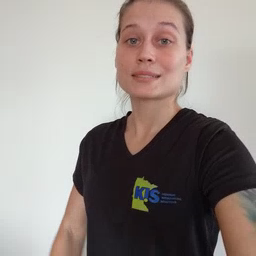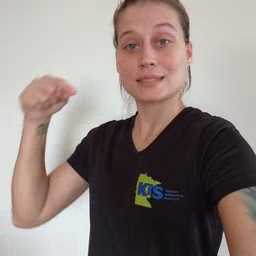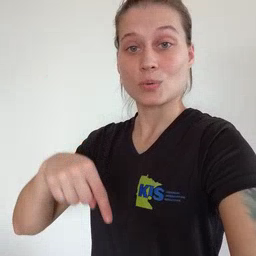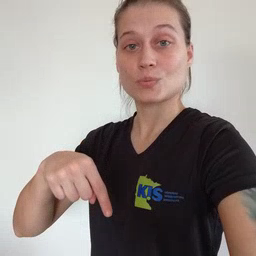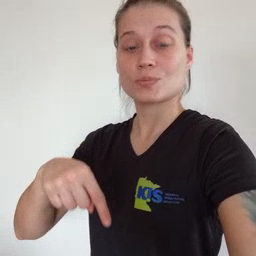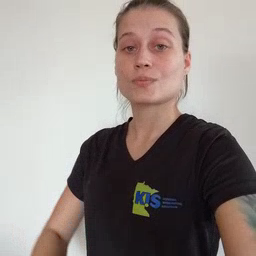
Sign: down